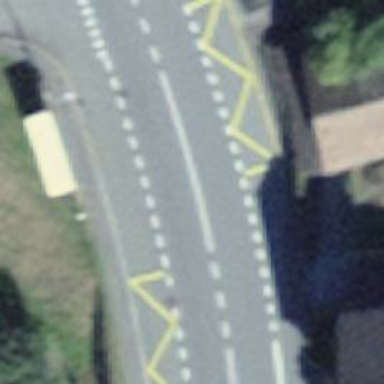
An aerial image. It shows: Bus stop with platform for public transport.